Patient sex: M
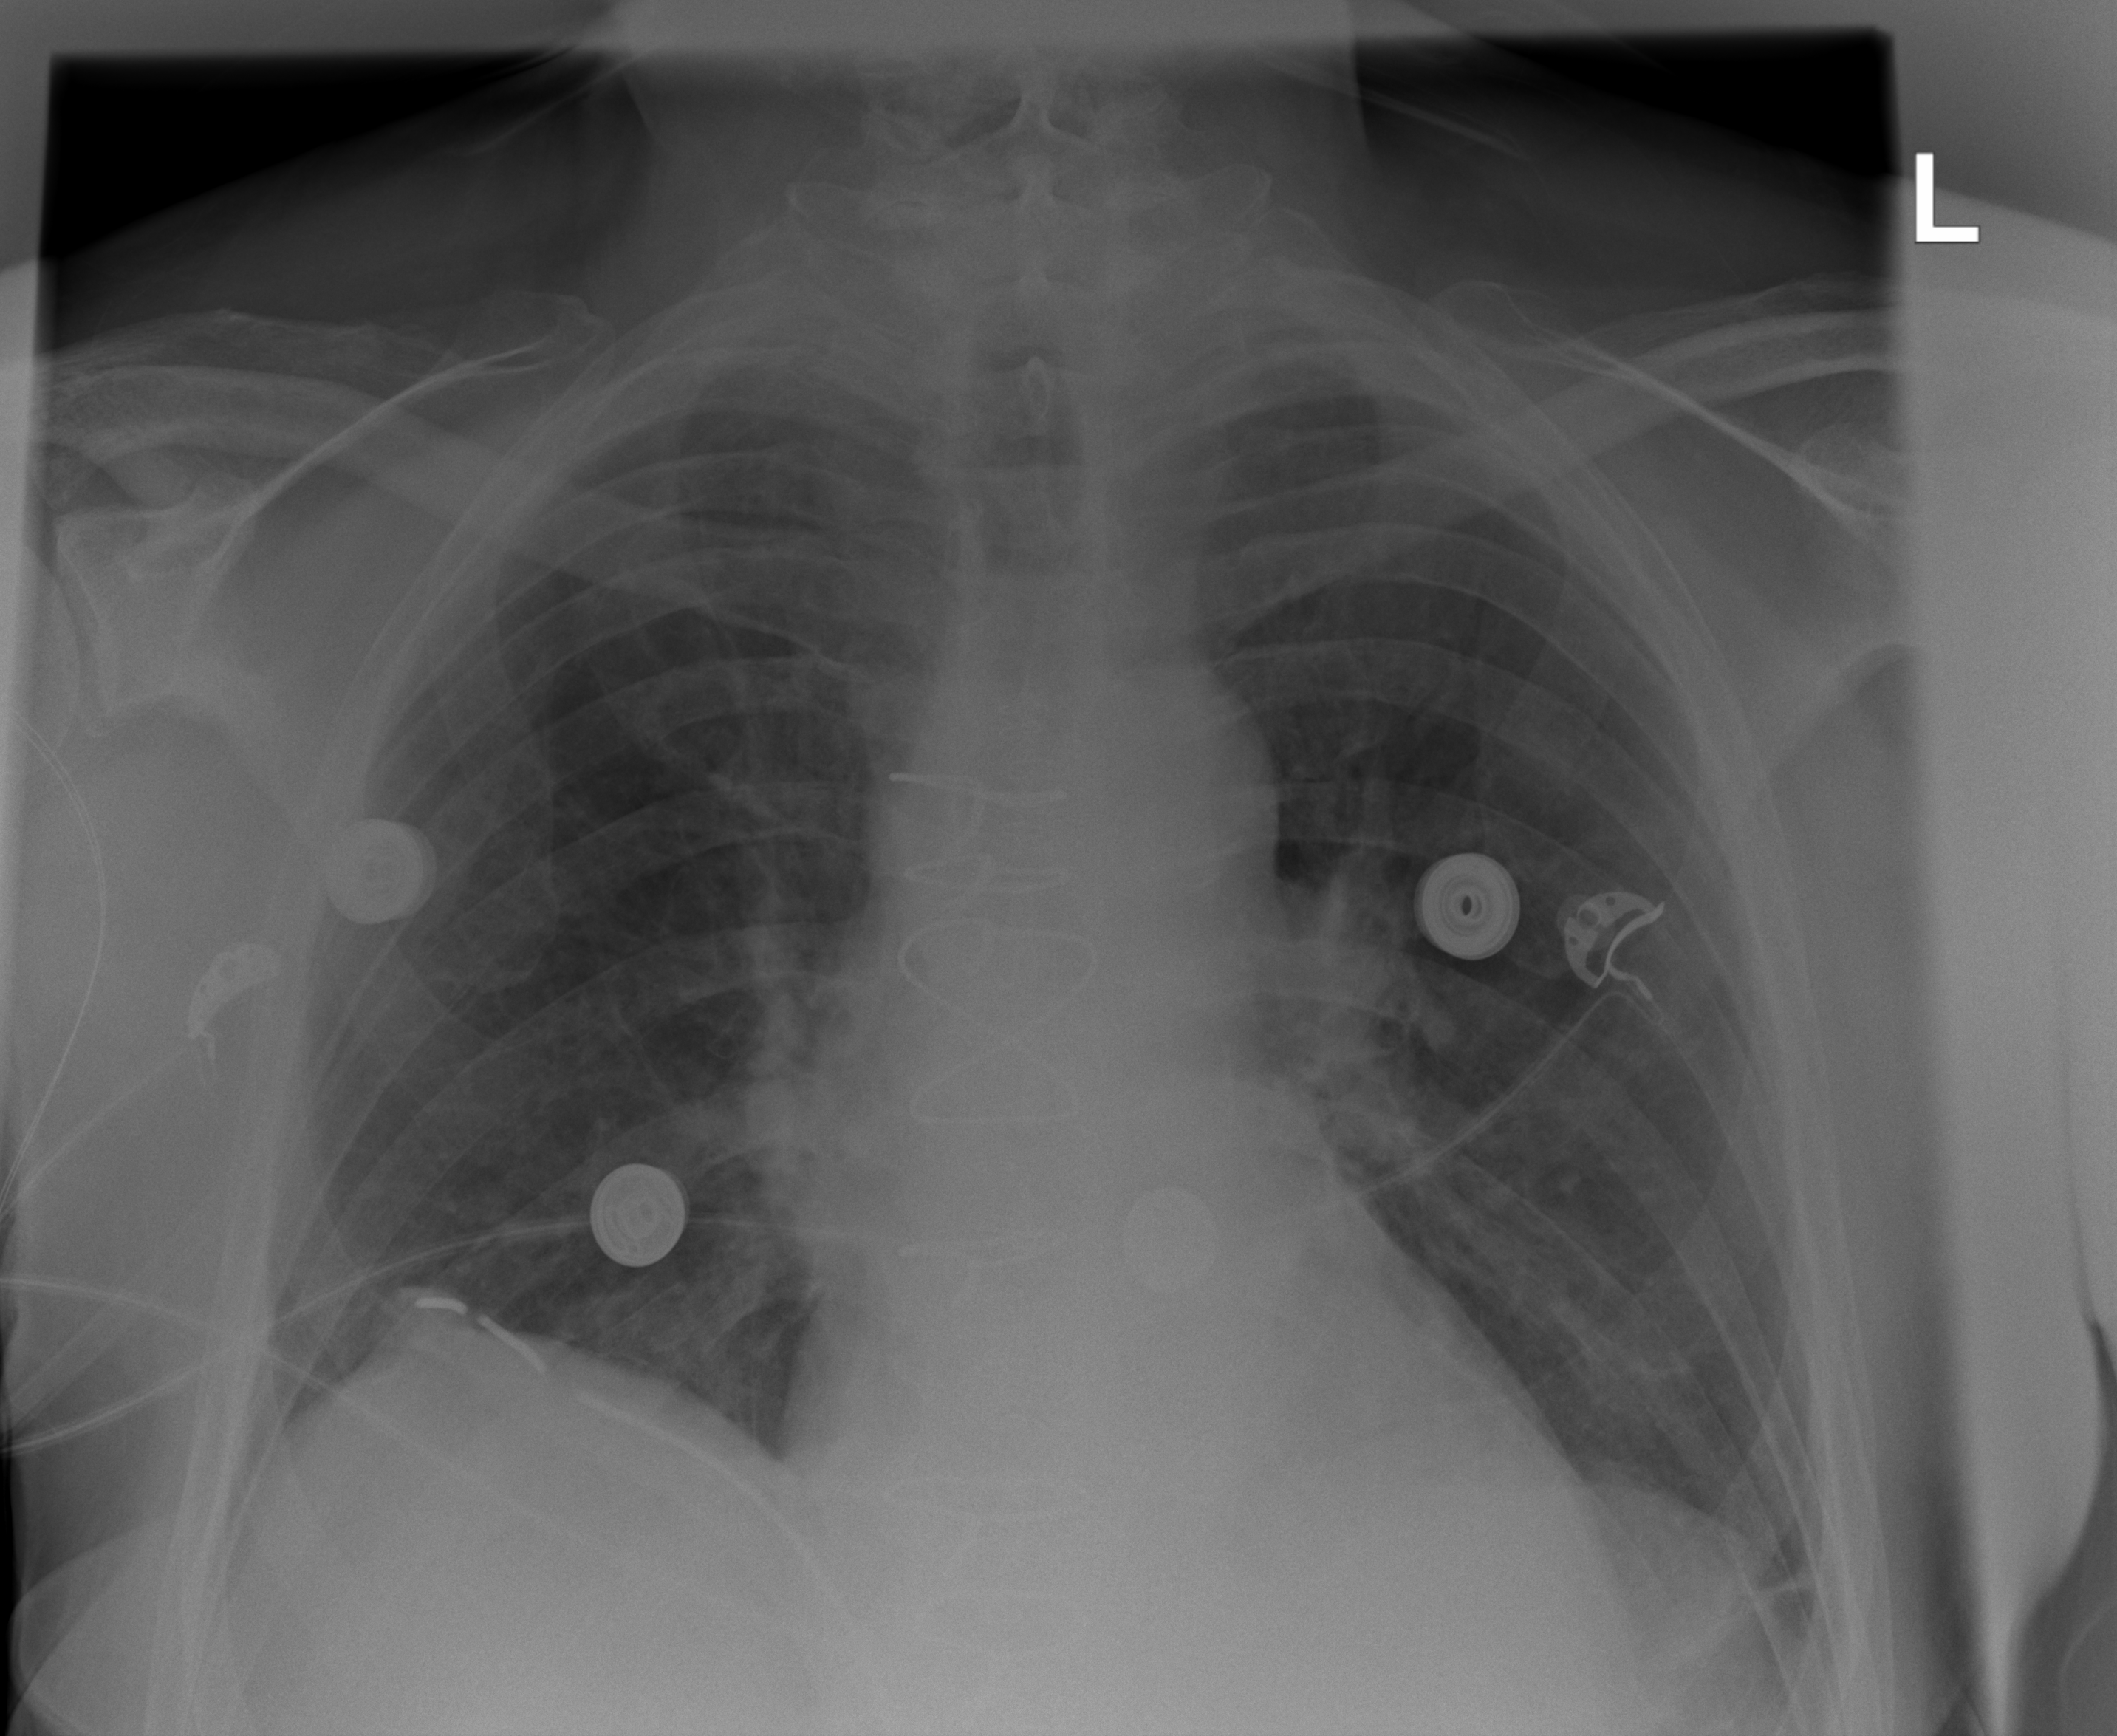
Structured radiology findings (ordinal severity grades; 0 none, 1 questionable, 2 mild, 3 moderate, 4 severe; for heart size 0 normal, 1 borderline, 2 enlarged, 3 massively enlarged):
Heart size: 0
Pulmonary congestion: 0
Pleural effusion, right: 0
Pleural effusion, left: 0
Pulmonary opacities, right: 0
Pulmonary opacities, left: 0
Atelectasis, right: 0
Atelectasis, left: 2